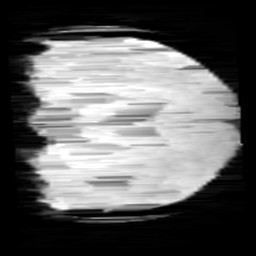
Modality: minIP
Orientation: coronal
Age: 9
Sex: female
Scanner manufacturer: siemens
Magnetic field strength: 3 T
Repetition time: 0.027 s
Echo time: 0.02 s